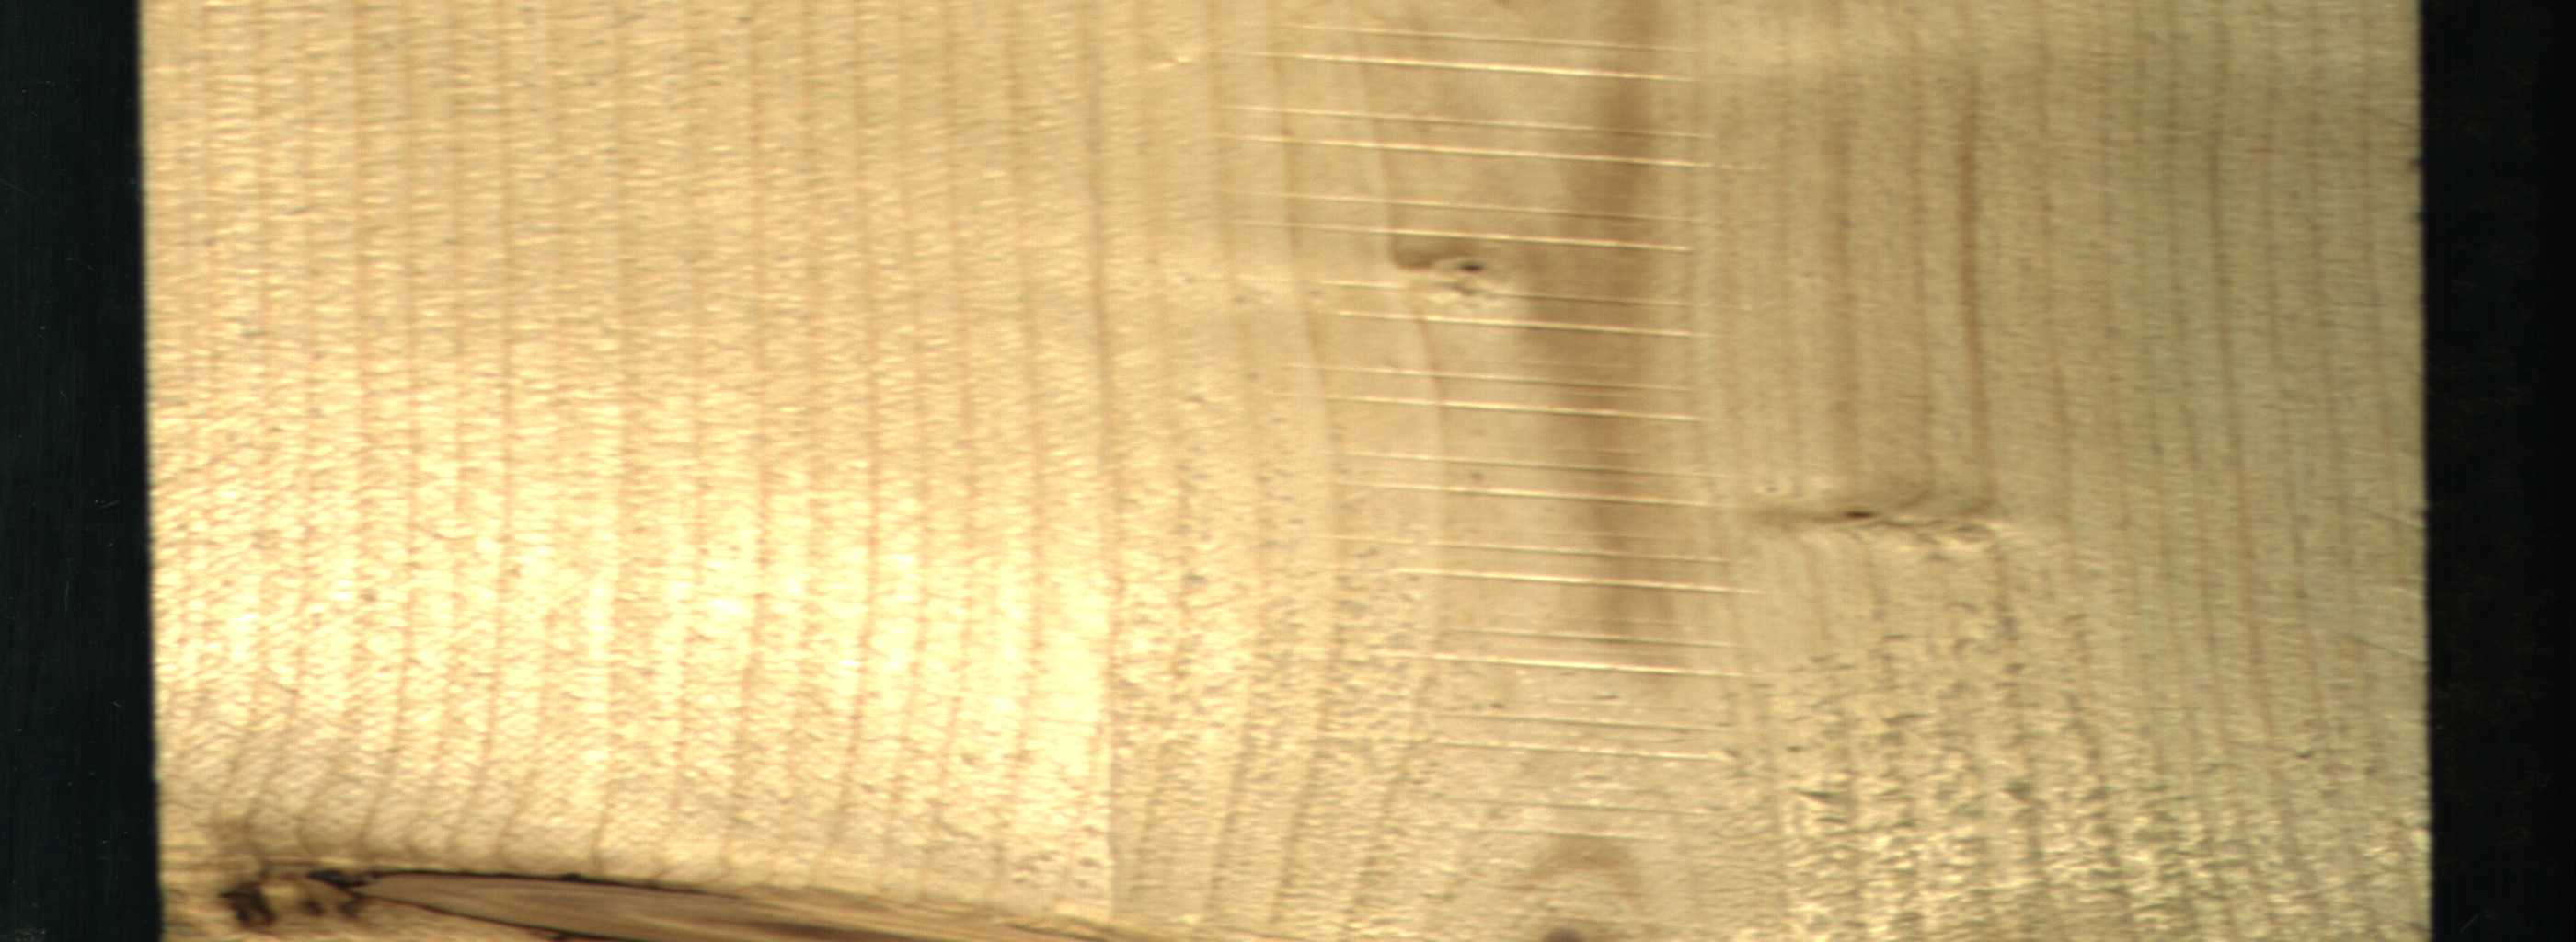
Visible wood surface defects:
Dead_Knot
Live_Knot
Live_Knot